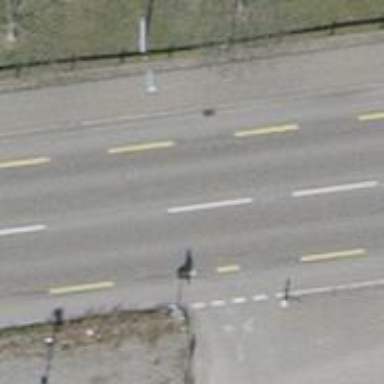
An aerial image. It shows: Primary highway with asphalt surface. There is cycle lane on the left side and sidewalk.